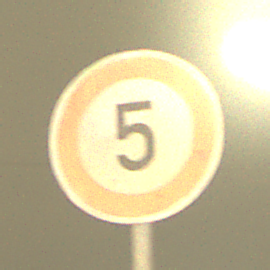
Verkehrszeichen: Geschwindigkeit5
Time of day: Night
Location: Outdoor (Urban)
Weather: Overcast
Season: NotSpecified
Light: Artificial